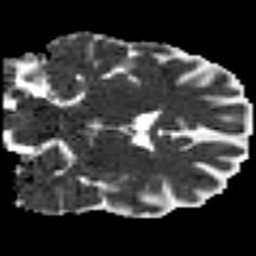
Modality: MD
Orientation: coronal
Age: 41
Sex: male
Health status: ill
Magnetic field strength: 3 T
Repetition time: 9 s
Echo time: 0.093 s